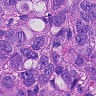
Metastatic tissue present: yes